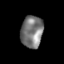
Tissue: skin
Cell type: Epithelial cells
Senescence score: 0.2209
Nuclear area (px): 690
Mean DAPI intensity: 122.329